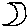
Label: moon